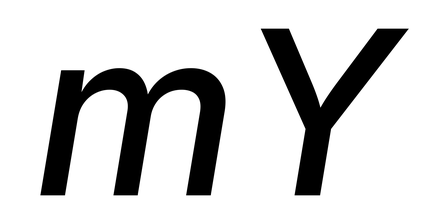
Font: Inter-Italic_Medium_Italic